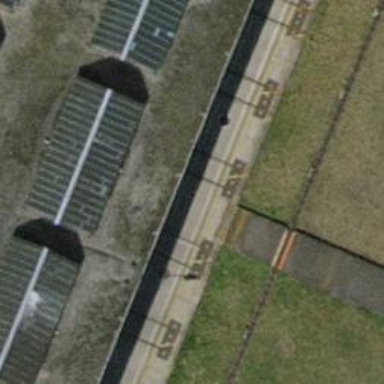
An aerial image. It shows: Single-track railway yard.